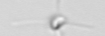
Label: Chaetoceros_tenuissimus